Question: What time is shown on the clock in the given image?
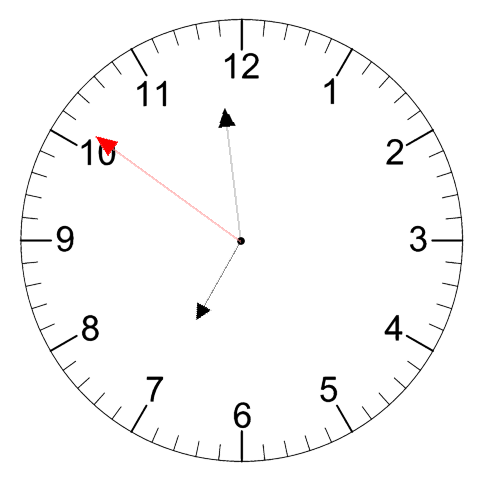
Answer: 06:58:51